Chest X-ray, PA view. Patient: 50 years old, sex F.
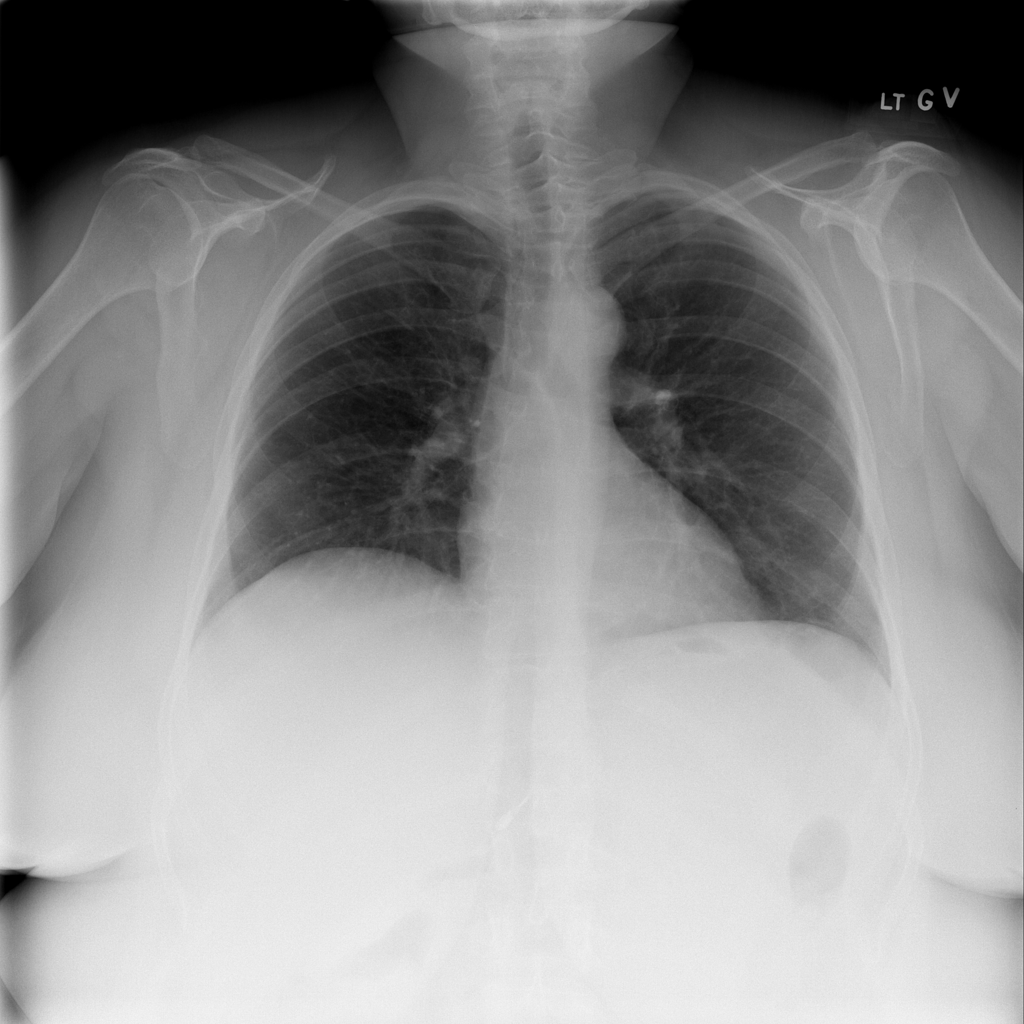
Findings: No Finding